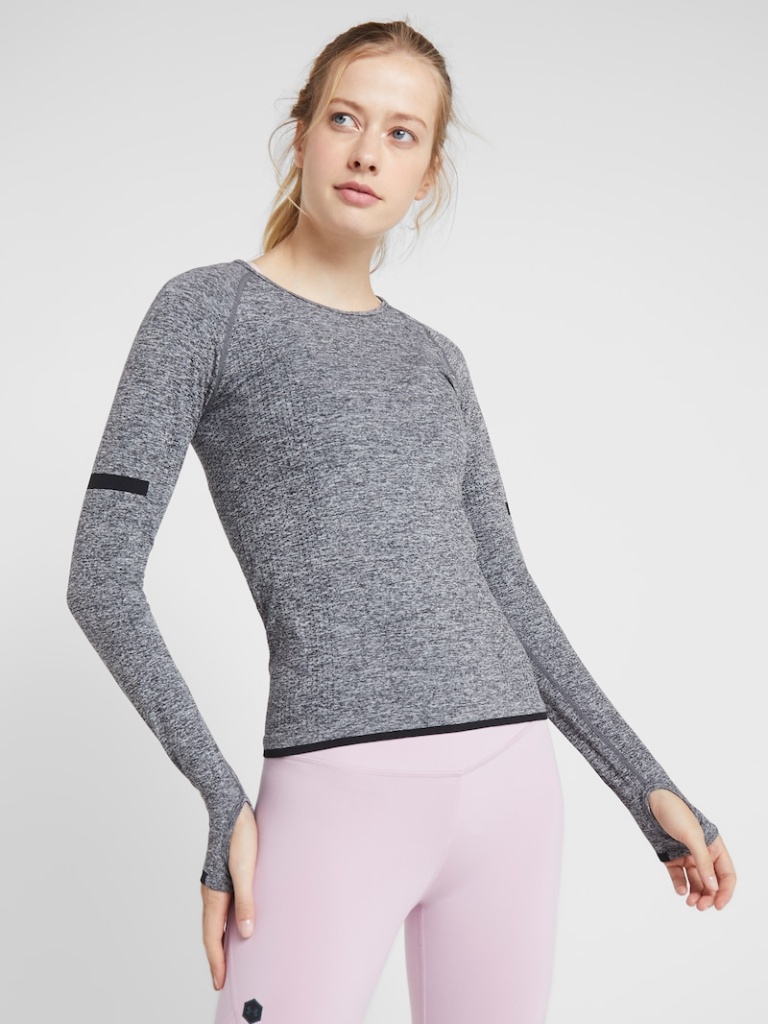
knit tight a long-sleeved with the sleeves down hip length Fully Tucked in crew sweater